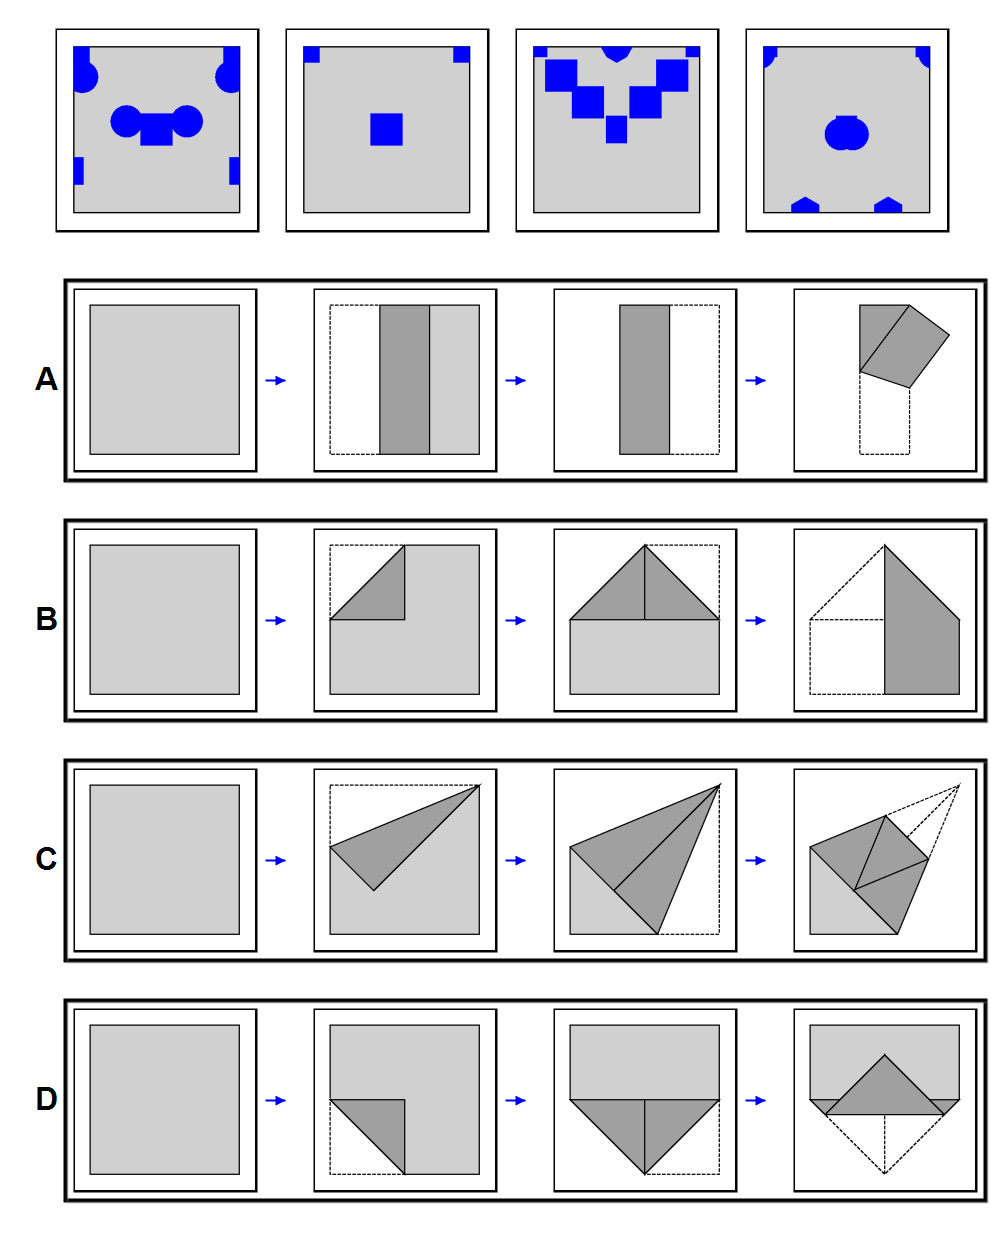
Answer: B